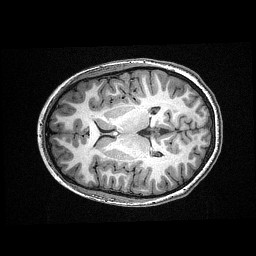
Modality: T1w
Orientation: axial
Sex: female
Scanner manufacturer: siemens
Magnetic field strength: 3 T
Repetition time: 2.3 s
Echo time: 0.00336 s